Question: How can i implement a query in postgreSQL to fetch the data with all columns at every 1 minute or 1 hourly internal.Attached screenshot of the data.
If we take 1 minute internal example then i will need 37th record, 50th record etc etc,

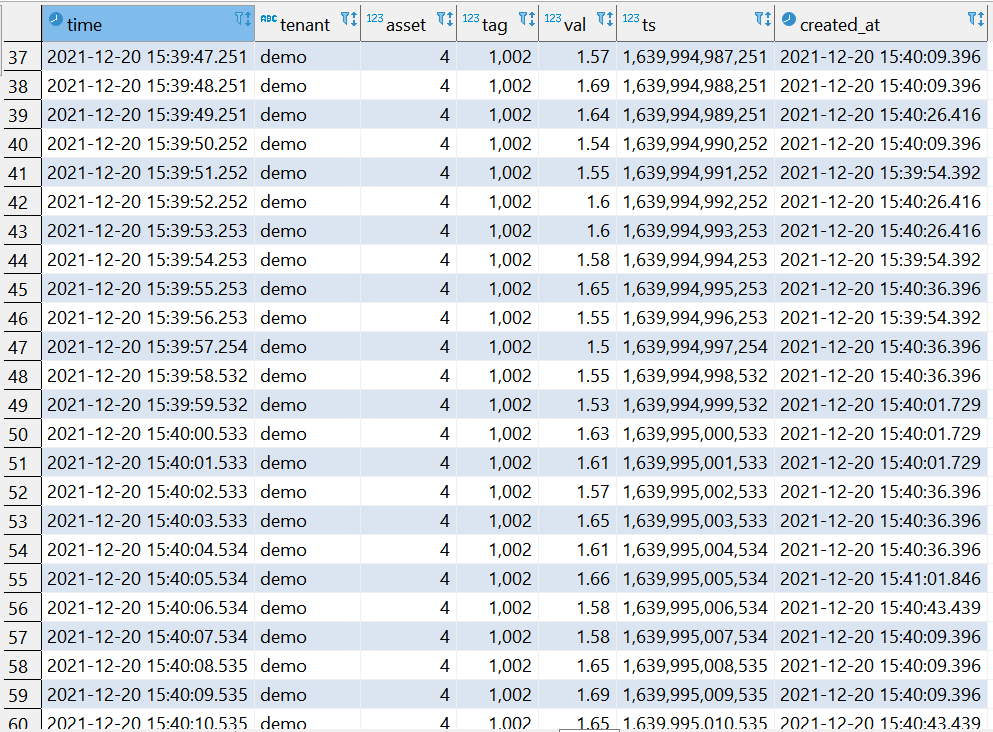
Answer: Fetching data every minute from 'my_table' based on the column 'time' :
'''
SELECT DISTINCT ON (date_trunc('minute', "time" :: timestamp )) *
FROM my_table
ORDER BY date_trunc('minute', "time" :: timestamp ), "time"
'''
Fetching data every 30 seconds from 'my_table' based on the column 'time' :
'''
SELECT DISTINCT ON (d.date_interval) *
FROM my_table AS t
INNER JOIN
( SELECT generate_series(date_trunc('minute', min(time)), max(time), interval '30 seconds') AS date_interval
FROM my_table
) AS d
ON d.date_interval <= t.time
AND d.date_interval + interval '30 seconds' > t.time
GROUP BY d.date_interval
ORDER BY d.date_interval, t.time
'''